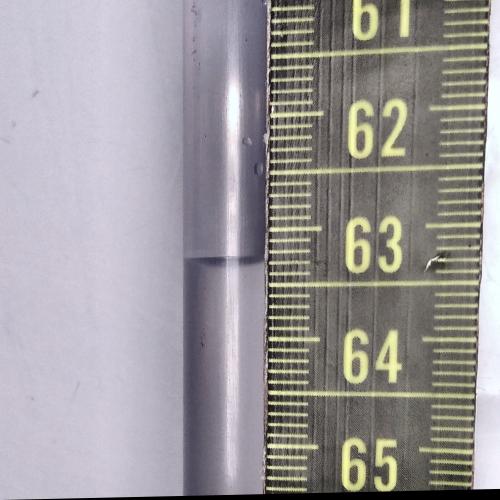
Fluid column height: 63.3 cm